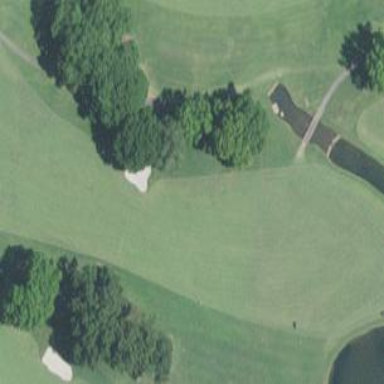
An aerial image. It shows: Golf fairway surrounded by grass.